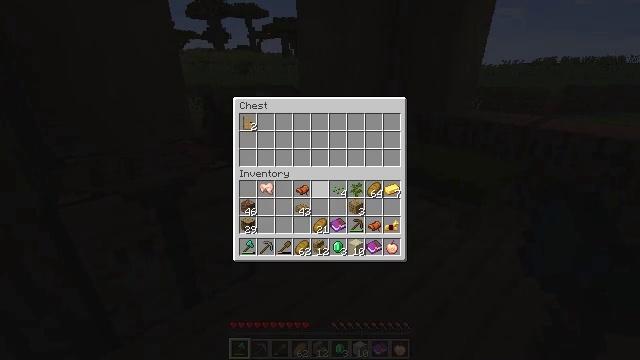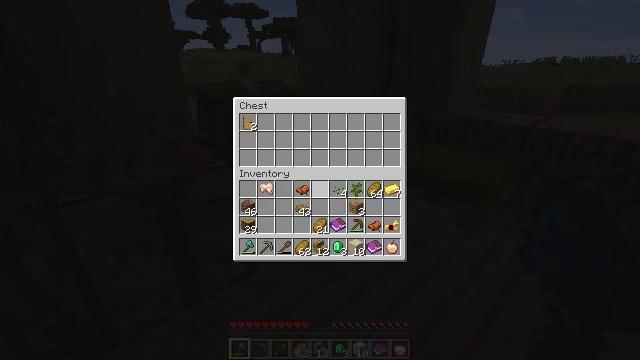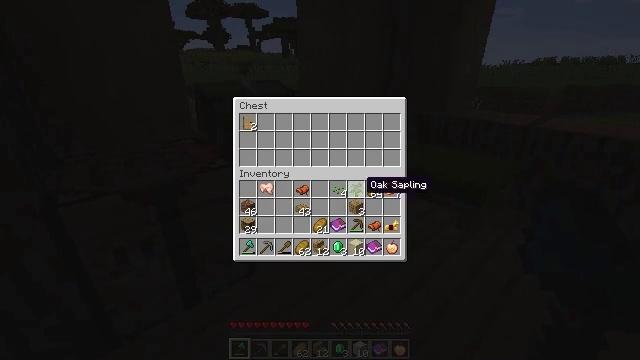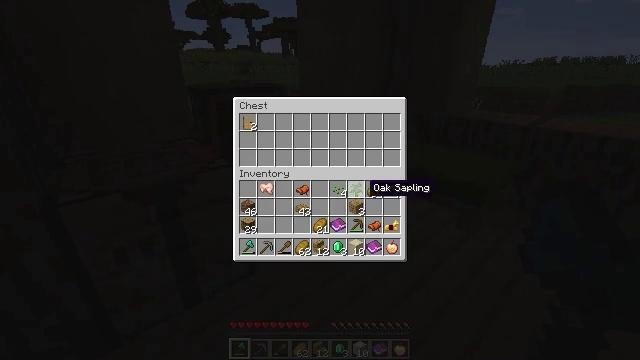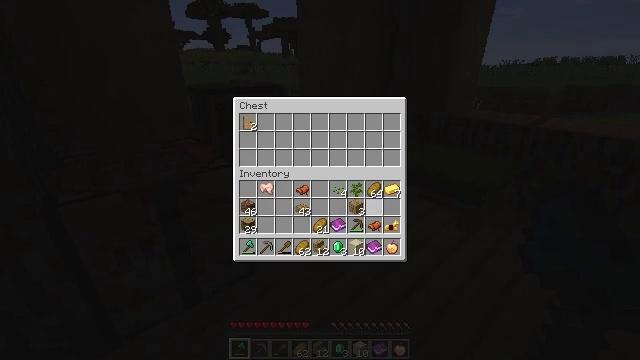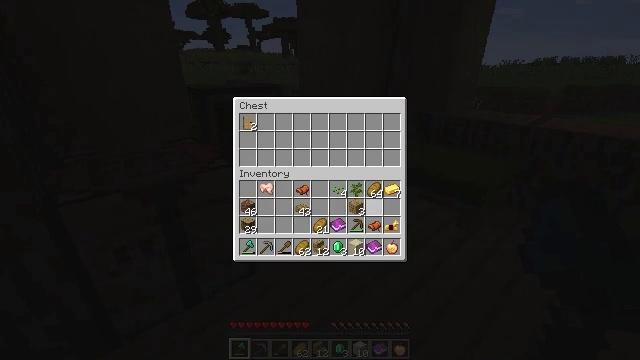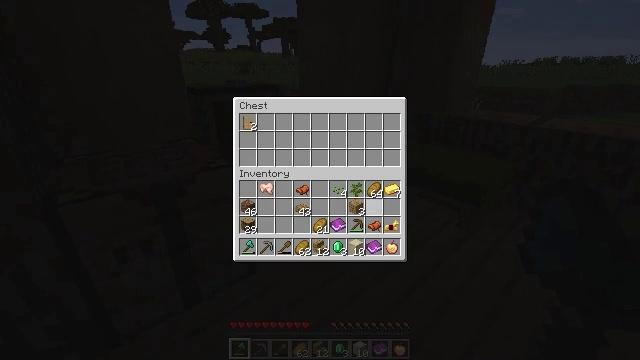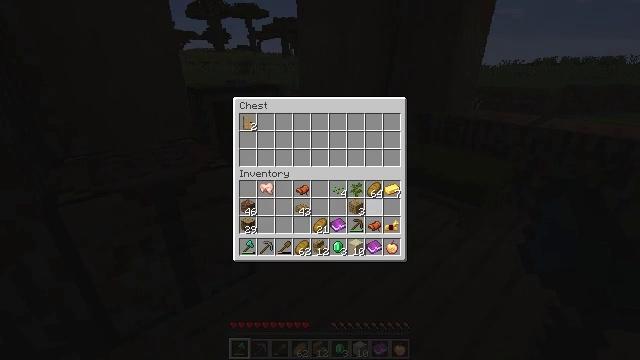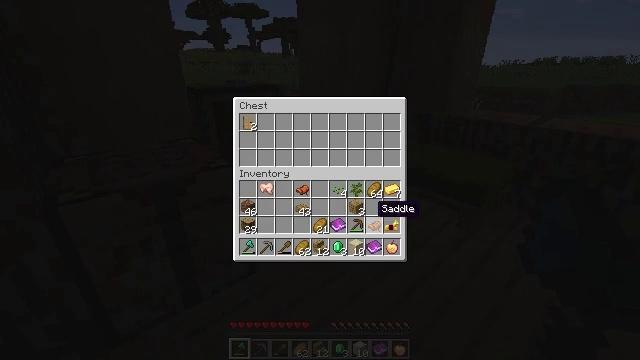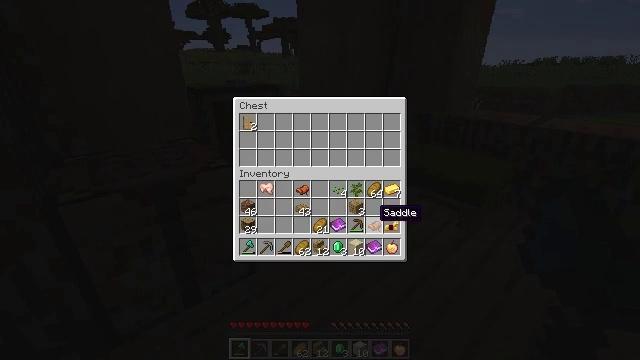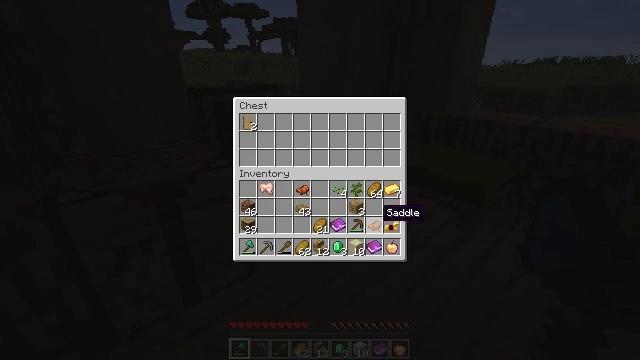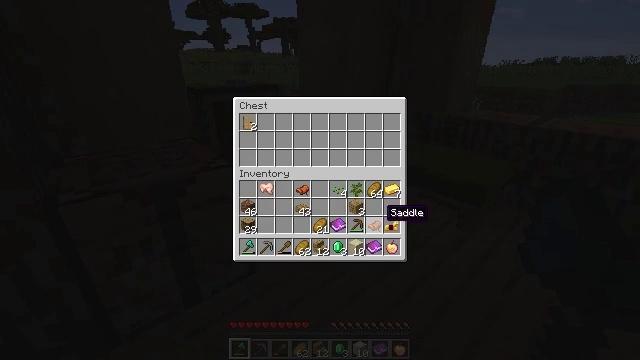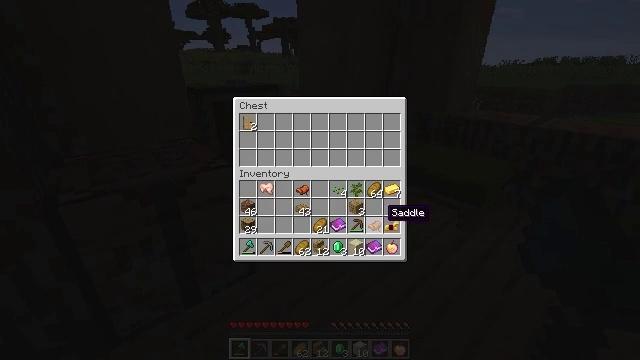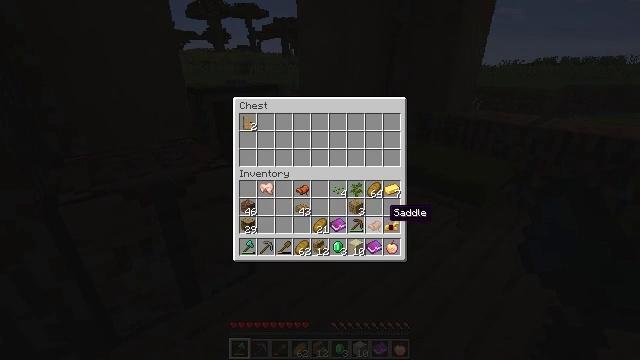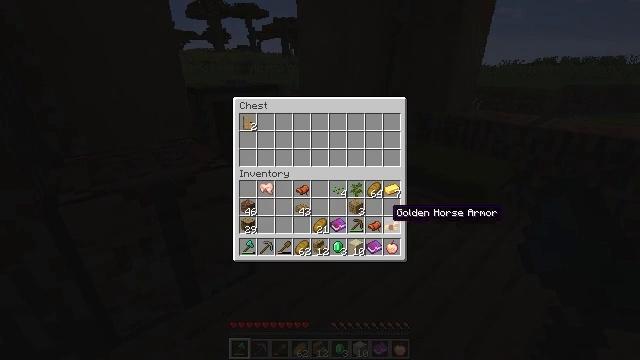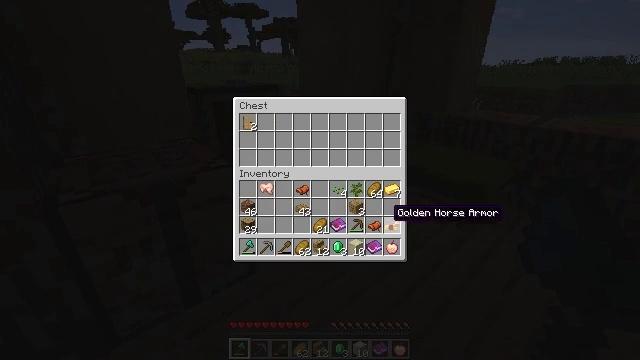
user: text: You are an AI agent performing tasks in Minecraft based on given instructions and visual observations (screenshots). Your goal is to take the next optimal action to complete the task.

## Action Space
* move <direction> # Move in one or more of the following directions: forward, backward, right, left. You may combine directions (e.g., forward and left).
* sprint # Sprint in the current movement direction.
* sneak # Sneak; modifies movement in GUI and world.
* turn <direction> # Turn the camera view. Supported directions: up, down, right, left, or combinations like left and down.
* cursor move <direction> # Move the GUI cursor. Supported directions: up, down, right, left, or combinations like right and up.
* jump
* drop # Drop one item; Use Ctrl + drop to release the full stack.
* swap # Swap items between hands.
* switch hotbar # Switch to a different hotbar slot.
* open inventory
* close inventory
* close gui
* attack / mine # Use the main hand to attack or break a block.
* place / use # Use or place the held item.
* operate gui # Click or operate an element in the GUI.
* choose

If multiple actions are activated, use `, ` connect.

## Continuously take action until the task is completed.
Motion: motion action
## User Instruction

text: Get golden leggings by crafting with gold ingots.
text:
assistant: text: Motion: no_op
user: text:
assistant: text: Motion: cursor move right and down
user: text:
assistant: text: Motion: no_op
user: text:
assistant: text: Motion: no_op
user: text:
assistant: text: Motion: no_op
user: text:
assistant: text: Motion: no_op
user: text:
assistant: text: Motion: cursor move down
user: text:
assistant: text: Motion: sneak, cursor move down
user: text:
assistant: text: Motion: sneak
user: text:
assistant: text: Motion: sneak
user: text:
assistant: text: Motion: sneak
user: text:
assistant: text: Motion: sneak
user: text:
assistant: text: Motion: sneak
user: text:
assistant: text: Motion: sneak
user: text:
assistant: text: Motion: sneak
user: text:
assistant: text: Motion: sneak, operate gui
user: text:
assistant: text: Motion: sneak, cursor move left, operate gui
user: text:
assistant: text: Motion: sneak
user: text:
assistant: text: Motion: sneak, operate gui
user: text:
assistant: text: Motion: sneak, operate gui
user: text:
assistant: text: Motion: sneak
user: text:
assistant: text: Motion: sneak, cursor move up
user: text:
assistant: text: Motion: sneak, cursor move up
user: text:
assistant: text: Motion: sneak
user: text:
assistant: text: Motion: sneak
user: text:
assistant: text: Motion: sneak
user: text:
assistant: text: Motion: sneak
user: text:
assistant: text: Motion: sneak
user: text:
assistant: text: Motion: sneak, cursor move left
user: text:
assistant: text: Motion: sneak, cursor move left